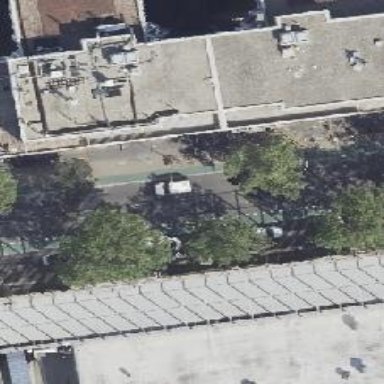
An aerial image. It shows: Bicycle parking located on the sidewalk.